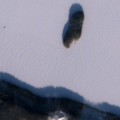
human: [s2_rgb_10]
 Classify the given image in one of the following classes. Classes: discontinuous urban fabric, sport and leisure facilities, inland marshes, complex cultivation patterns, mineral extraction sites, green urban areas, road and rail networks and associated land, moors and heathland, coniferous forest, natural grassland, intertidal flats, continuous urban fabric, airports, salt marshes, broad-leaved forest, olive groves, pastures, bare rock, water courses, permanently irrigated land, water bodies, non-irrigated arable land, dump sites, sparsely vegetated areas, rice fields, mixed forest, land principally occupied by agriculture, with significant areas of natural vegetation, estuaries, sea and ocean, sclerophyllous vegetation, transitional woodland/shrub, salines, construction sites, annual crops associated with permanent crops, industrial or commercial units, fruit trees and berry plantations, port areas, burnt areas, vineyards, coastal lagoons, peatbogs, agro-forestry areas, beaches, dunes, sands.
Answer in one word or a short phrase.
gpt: coniferous forest, water bodies